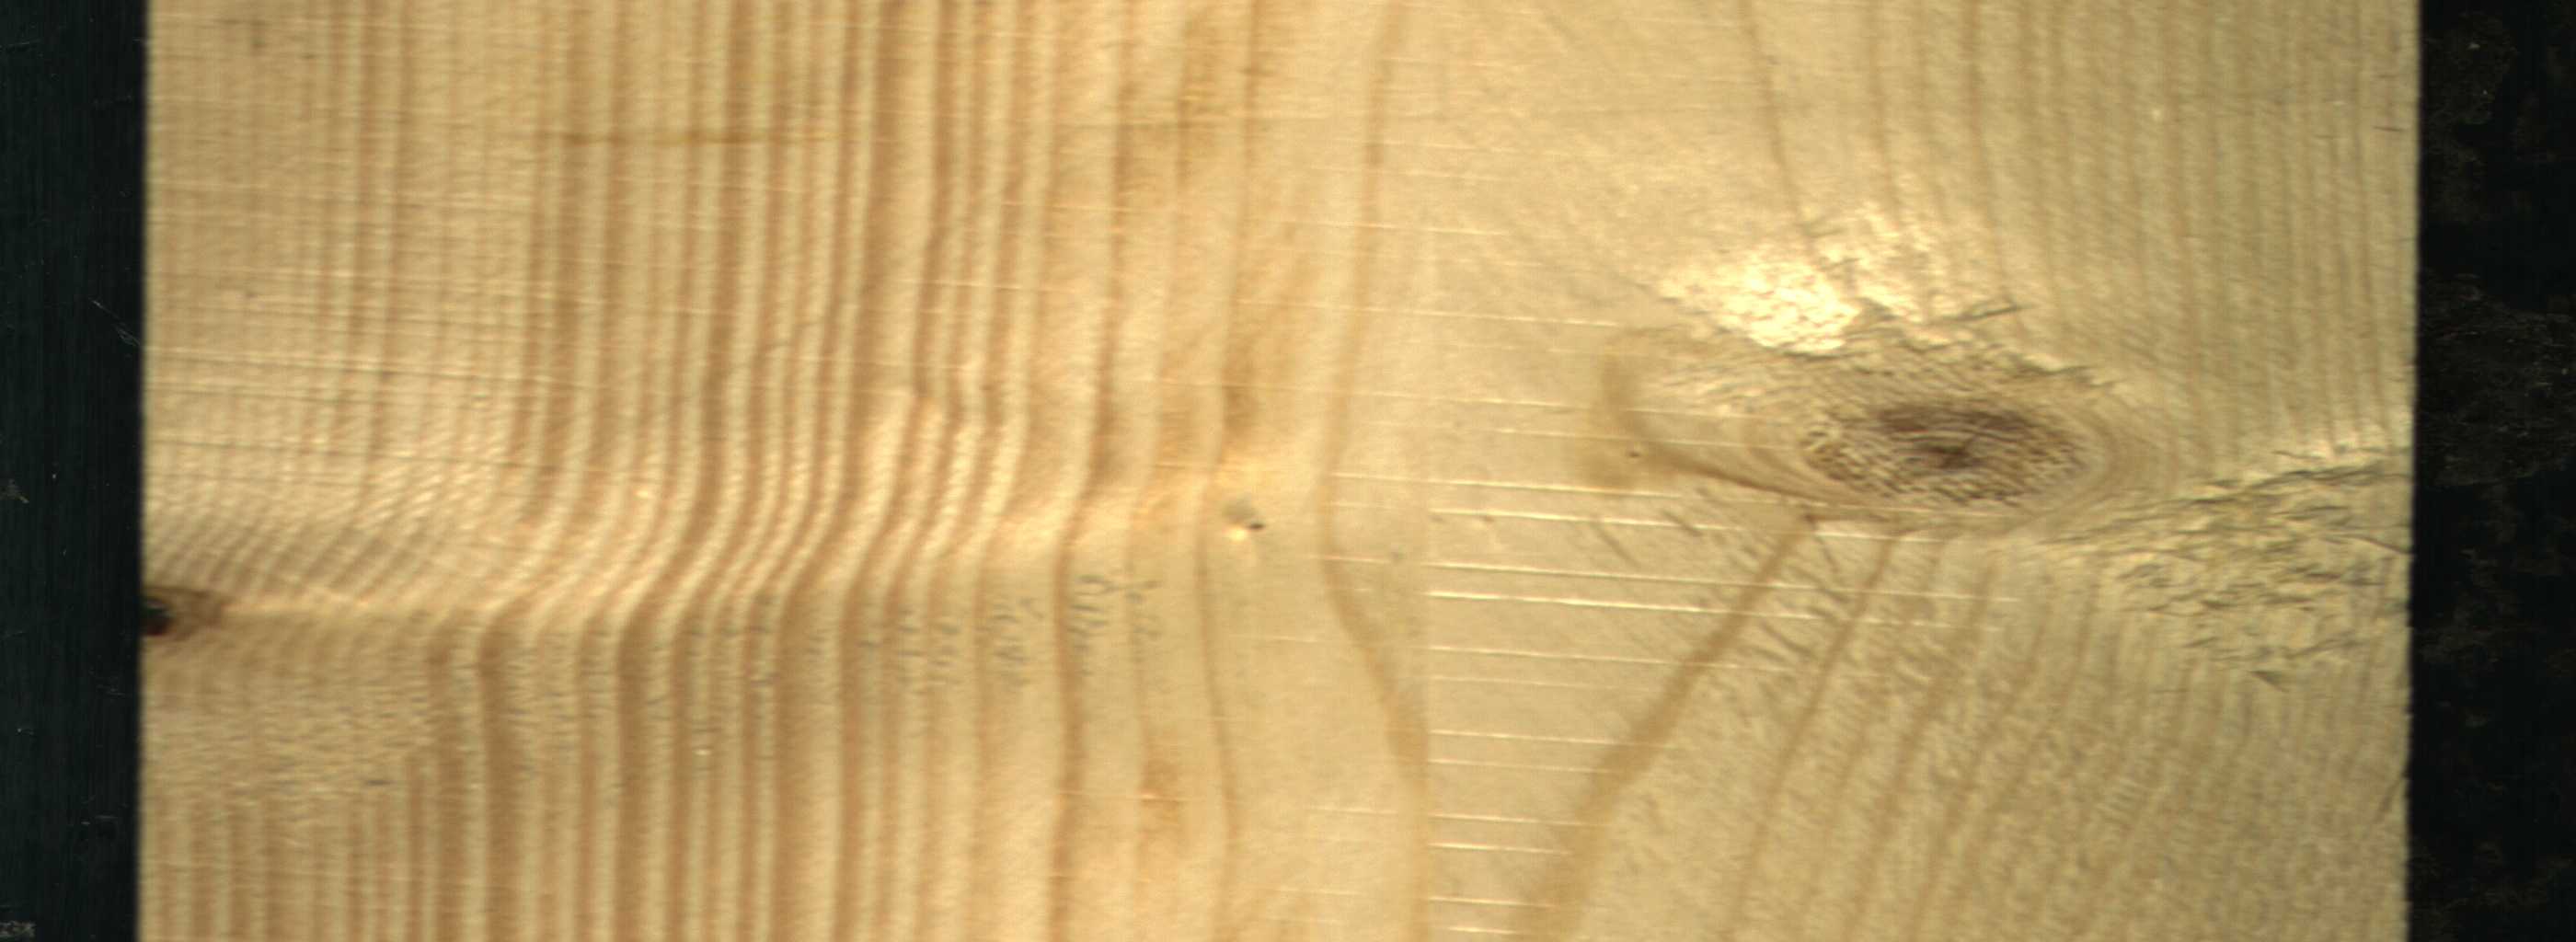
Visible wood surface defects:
Knot_missing
Live_Knot